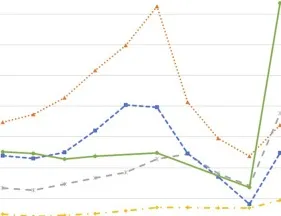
Change in the tumor markers and liver function test. The tumor marker.
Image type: chart (chart)